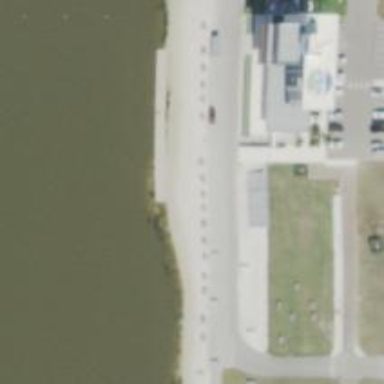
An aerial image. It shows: Man-made pier.